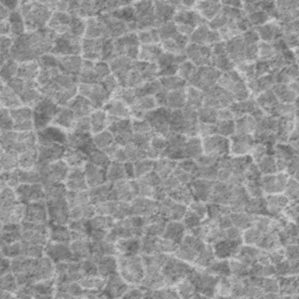
Label: frost